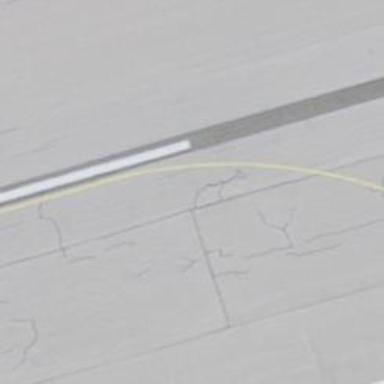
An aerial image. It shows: Asphalt runway at the airport.